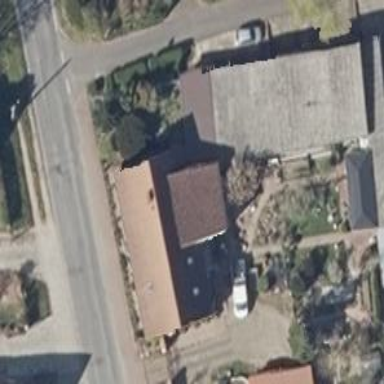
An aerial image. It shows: Detached building.